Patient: sex F, age 43
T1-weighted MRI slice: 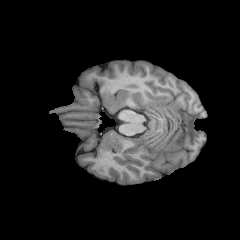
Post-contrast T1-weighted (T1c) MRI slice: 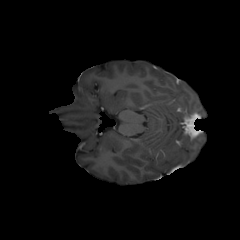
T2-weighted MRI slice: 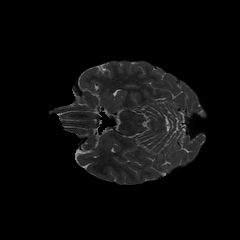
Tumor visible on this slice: no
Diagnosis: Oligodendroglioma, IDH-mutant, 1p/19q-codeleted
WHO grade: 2